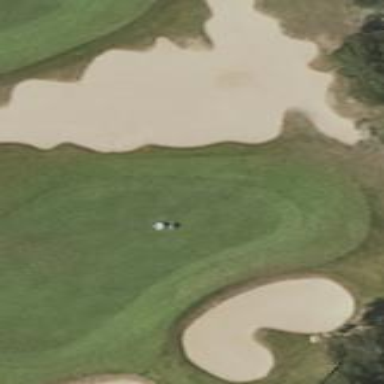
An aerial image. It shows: Golf green.